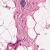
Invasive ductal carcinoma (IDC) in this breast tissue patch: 0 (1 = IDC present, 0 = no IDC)